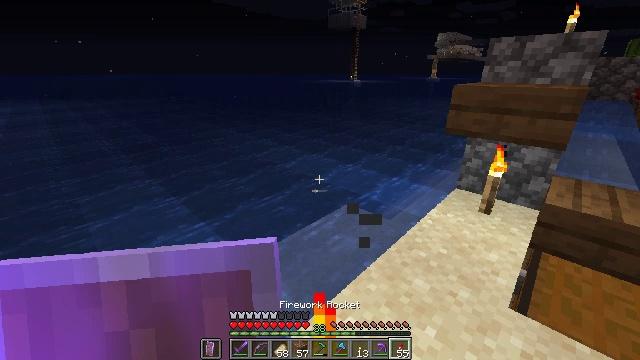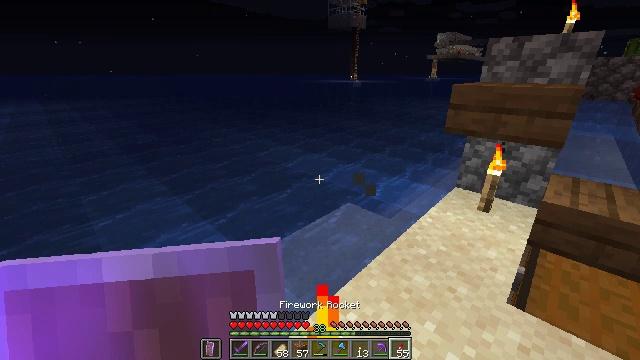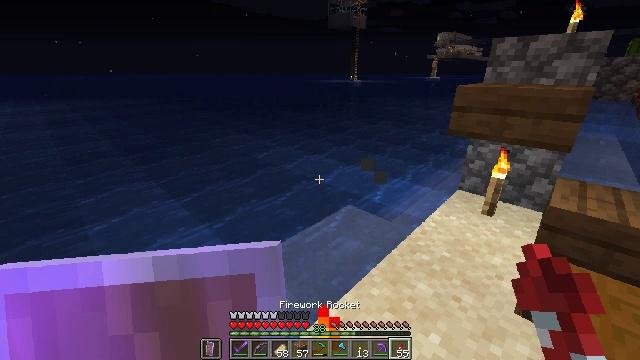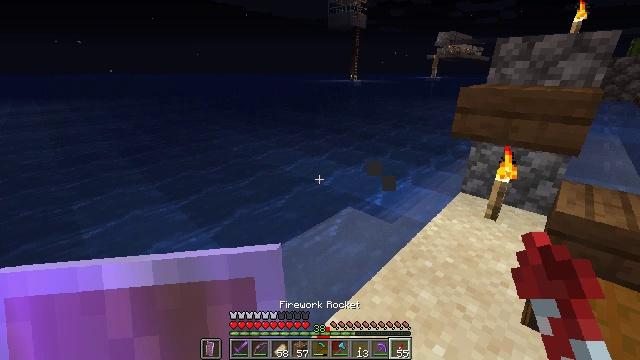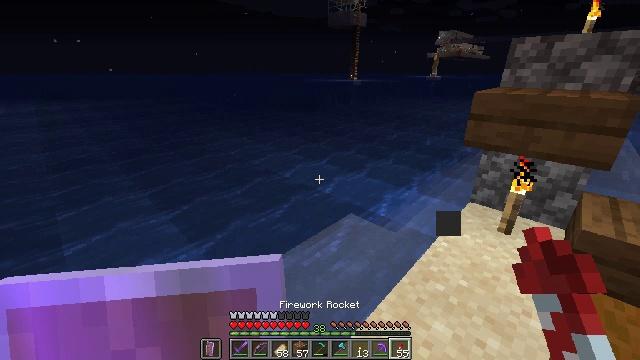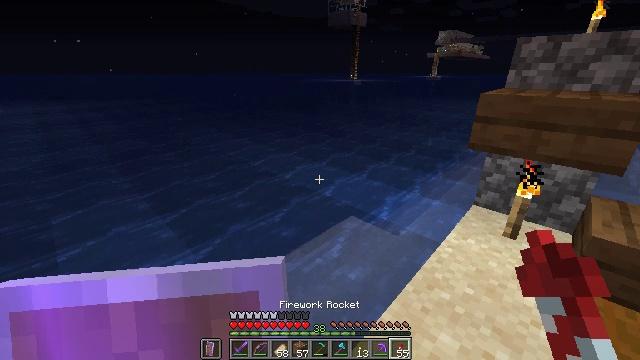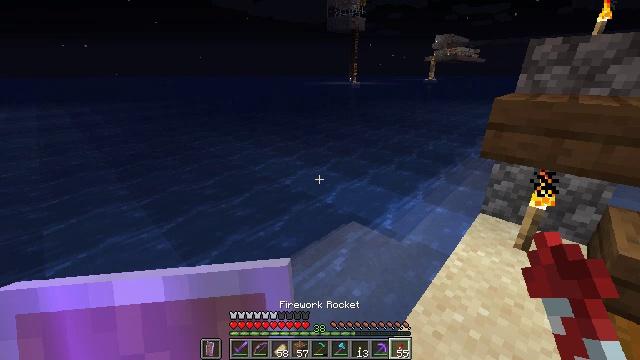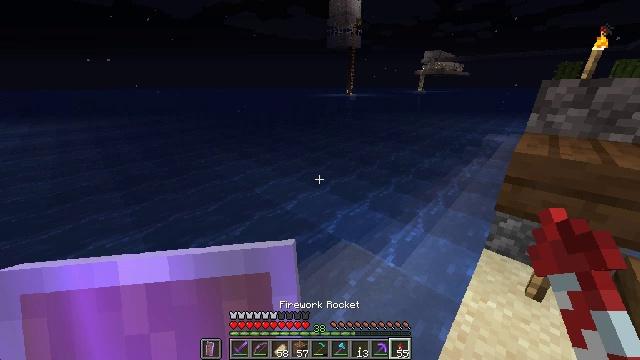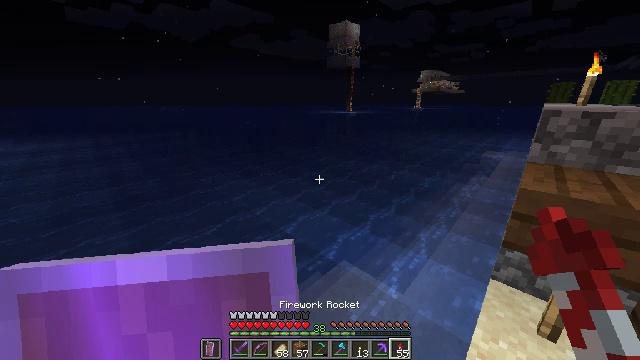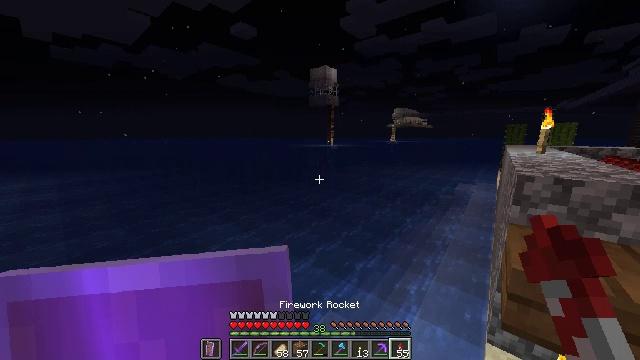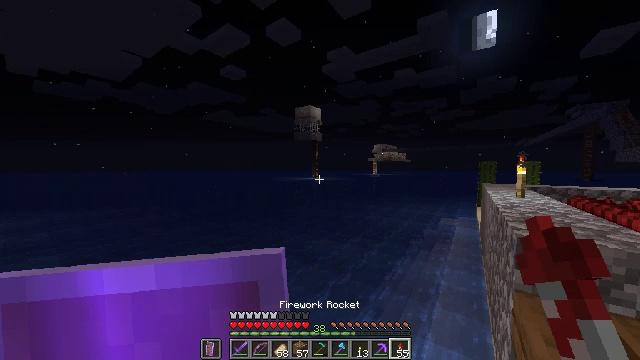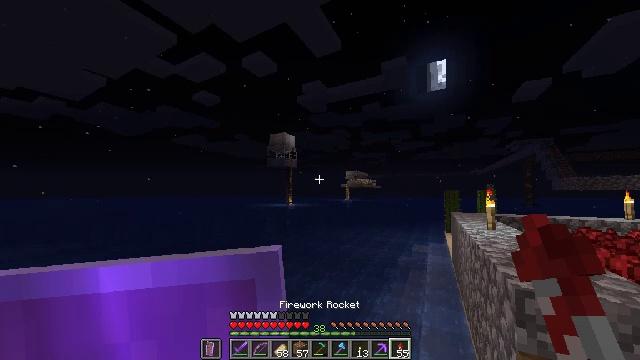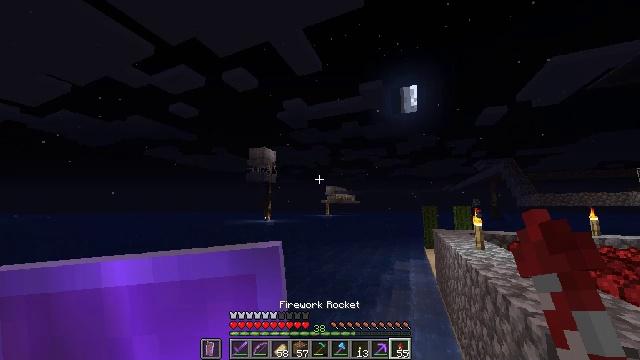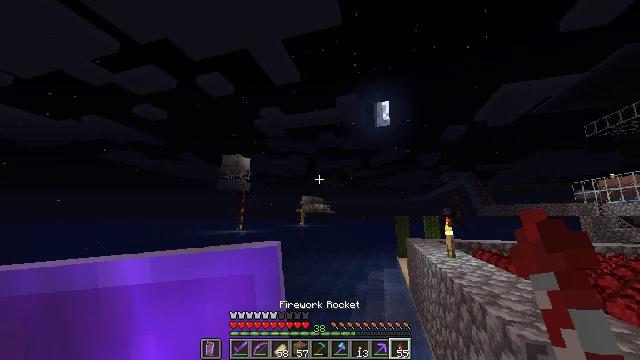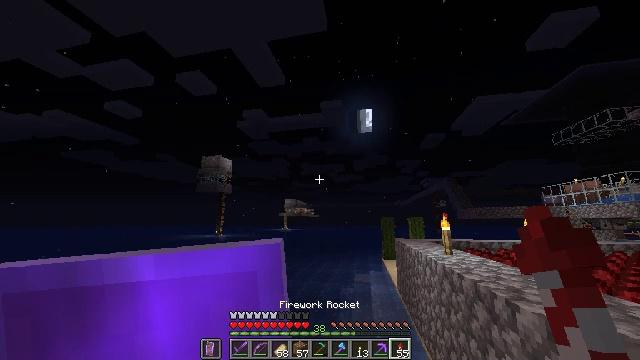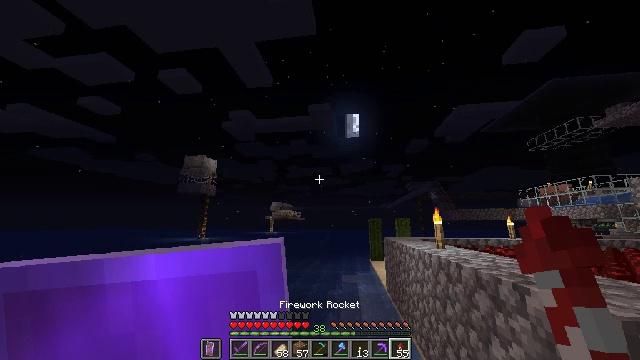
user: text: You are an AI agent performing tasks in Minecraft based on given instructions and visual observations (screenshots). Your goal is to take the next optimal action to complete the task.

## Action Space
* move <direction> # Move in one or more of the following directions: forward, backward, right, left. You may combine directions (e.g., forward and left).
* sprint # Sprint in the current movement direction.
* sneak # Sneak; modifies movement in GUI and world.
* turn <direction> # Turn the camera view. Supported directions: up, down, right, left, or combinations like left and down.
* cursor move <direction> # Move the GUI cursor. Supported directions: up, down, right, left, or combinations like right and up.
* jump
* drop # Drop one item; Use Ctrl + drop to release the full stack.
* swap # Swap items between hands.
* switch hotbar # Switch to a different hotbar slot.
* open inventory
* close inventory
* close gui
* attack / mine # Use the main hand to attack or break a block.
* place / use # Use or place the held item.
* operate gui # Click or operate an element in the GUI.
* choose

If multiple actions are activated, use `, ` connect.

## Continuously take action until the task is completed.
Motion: motion action
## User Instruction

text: Break the torch to collect it.
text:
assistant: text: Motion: no_op
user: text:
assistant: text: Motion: move forward
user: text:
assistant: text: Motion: move forward
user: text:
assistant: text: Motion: move forward
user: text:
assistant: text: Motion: move forward, sprint
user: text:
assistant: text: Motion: move forward, sprint
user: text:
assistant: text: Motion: move forward, sprint, jump
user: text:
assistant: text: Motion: move forward, sprint, turn up, jump
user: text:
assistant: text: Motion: move forward, sprint, turn right and up, jump
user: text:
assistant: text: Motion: move forward, sprint, turn right and up, jump
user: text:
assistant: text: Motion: move forward, sprint, turn right and up, jump
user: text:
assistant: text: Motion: move forward, sprint, turn right and up
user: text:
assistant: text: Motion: move forward, sprint, turn right and up
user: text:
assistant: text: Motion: move forward, sprint, turn right and up
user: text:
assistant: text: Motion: move forward, sprint, turn right, jump
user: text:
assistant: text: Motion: move forward, sprint, use / place, jump
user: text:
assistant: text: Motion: move forward, sprint, use / place, jump
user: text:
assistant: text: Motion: move forward, sprint, use / place, jump
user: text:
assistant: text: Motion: move forward, sprint, use / place, jump
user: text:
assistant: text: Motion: move forward, sprint, jump
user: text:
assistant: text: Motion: move forward, sprint, jump
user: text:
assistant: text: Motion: move forward, sprint, jump
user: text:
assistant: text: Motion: move forward, sprint, jump
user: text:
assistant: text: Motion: move forward, sprint, turn right, jump
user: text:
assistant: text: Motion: move forward, sprint, jump
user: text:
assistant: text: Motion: move forward, sprint, jump
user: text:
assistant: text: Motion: move forward, sprint, jump
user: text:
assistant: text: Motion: move forward, sprint, jump
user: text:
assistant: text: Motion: move forward, sprint, turn right, jump
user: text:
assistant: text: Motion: move forward, sprint, turn right and up, jump